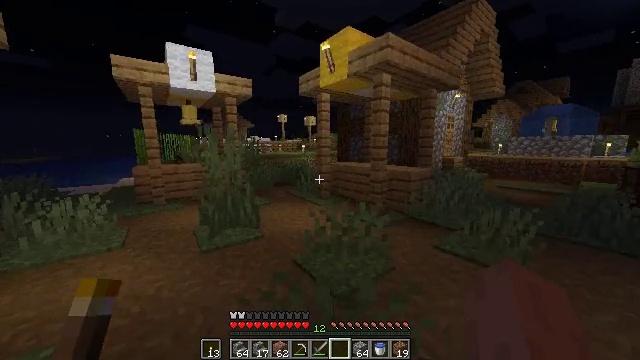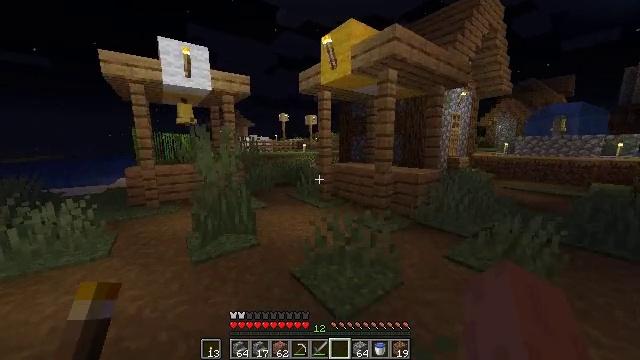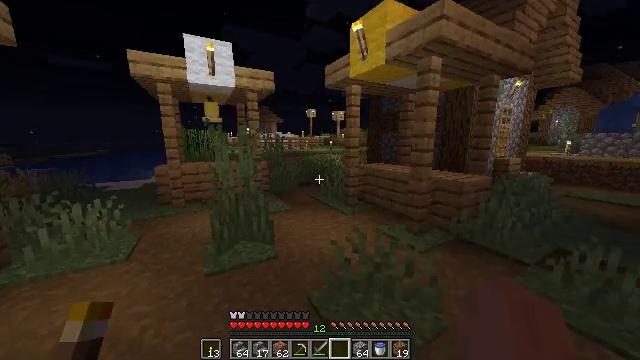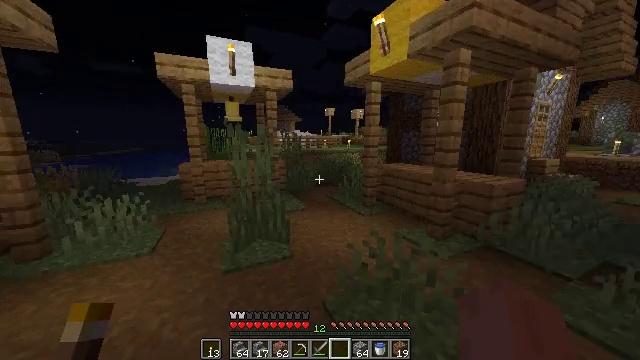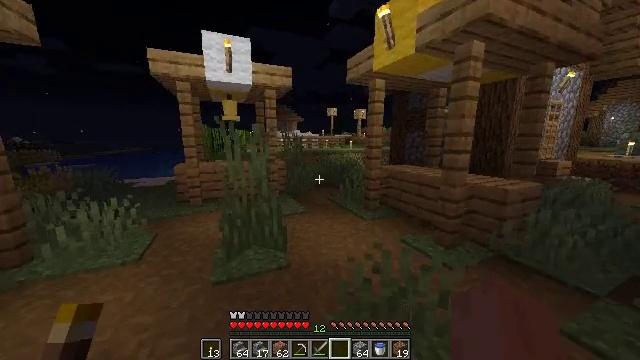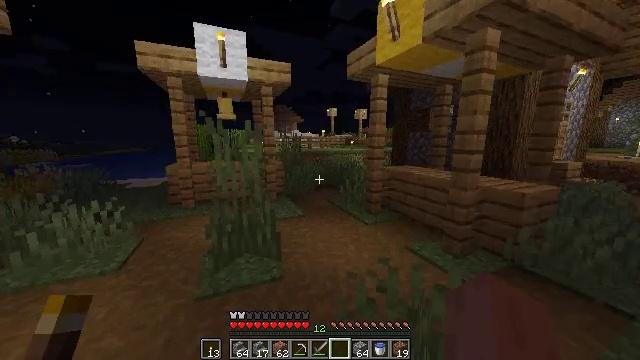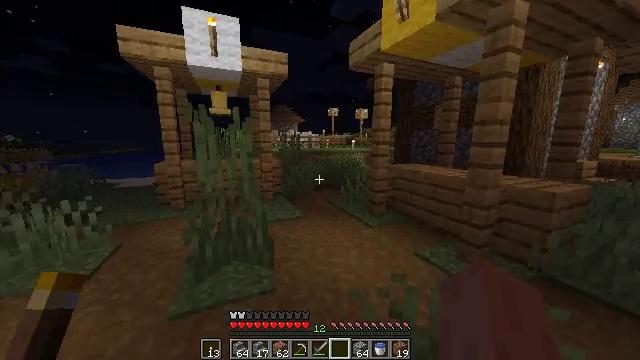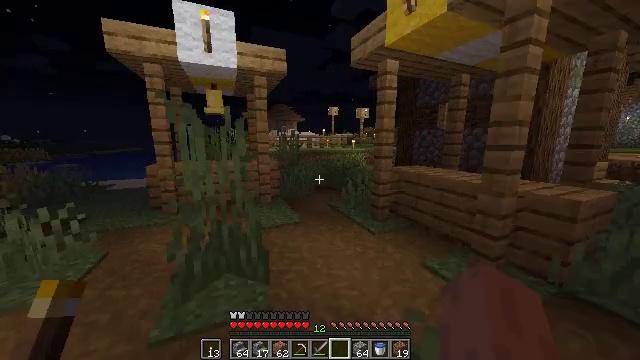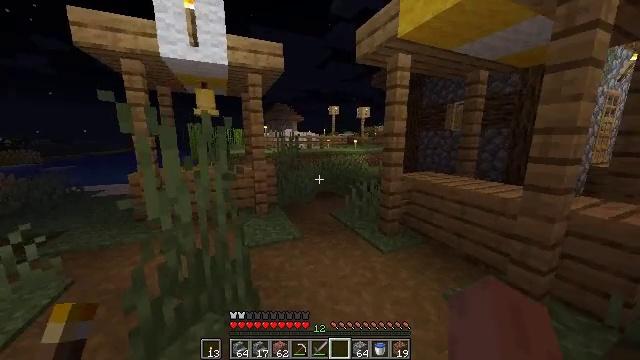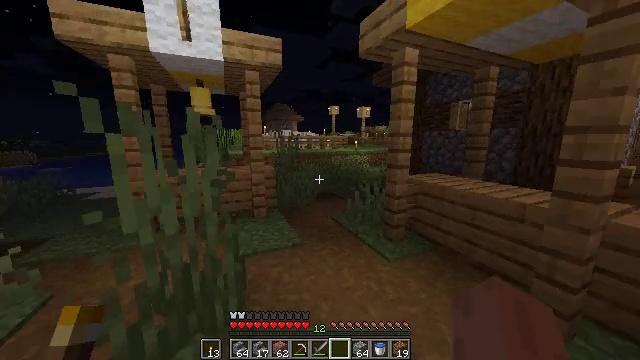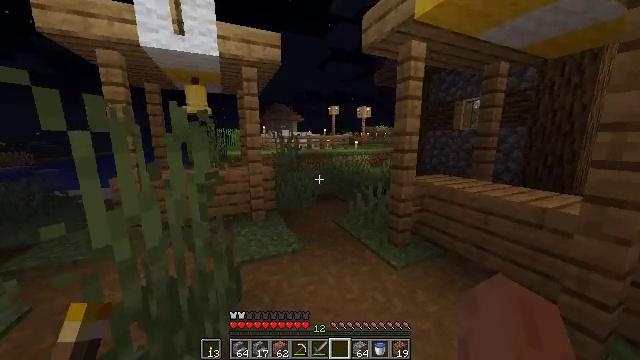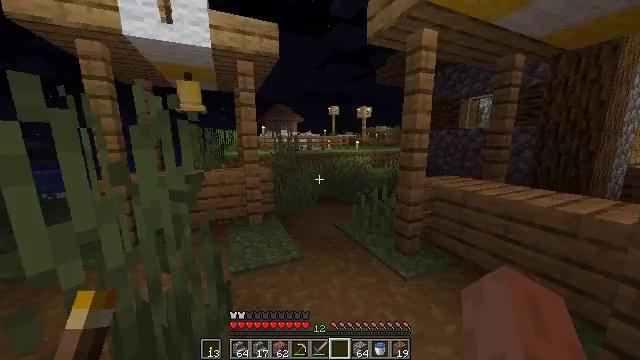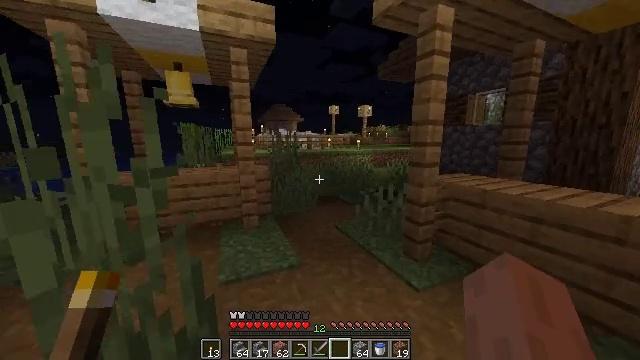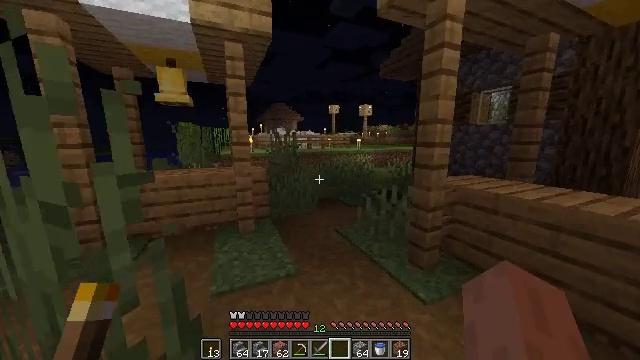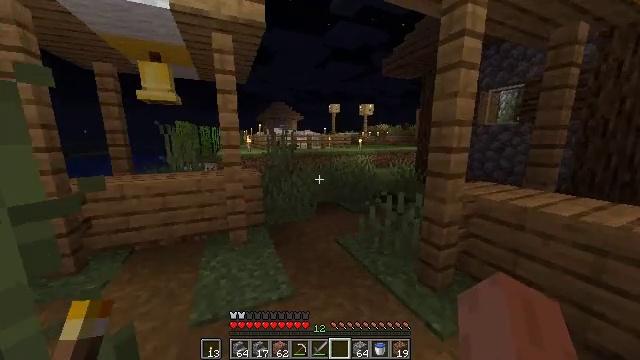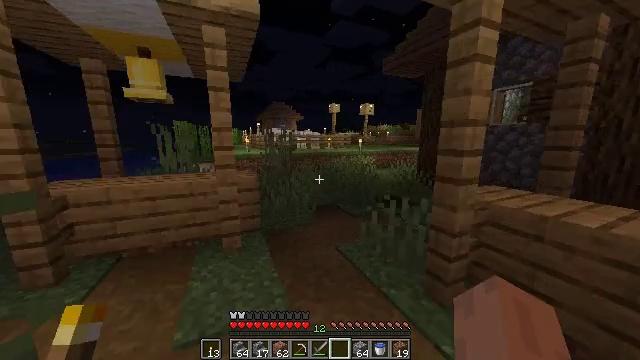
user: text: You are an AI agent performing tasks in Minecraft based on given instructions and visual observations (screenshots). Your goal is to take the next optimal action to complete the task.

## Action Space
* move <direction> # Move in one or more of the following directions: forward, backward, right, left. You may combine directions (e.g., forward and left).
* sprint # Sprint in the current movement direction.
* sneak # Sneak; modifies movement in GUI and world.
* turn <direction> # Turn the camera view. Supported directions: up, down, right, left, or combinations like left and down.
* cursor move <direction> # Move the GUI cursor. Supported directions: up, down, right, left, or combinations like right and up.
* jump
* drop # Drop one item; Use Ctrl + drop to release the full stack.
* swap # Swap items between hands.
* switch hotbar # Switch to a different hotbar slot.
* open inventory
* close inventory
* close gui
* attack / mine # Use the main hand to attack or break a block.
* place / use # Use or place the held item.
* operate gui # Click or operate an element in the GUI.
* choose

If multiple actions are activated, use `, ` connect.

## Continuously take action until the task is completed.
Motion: motion action
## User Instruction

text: Gather the iron door by mining it.
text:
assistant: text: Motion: move forward, sprint, attack / mine
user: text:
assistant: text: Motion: move forward, sprint, turn left, attack / mine
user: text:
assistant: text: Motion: move forward, sprint, turn left, attack / mine
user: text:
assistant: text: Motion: move forward, sprint, attack / mine
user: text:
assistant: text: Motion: move forward, sprint, attack / mine
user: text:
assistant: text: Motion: move forward, sprint, attack / mine
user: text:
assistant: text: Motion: move forward, sprint, attack / mine
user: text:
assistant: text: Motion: move forward, sprint, attack / mine
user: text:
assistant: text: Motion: move forward, sprint, attack / mine
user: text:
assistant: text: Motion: move forward, sprint, attack / mine
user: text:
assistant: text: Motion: move forward, sprint, attack / mine
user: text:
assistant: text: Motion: move forward, sprint, attack / mine
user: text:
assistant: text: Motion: move forward, sprint, attack / mine
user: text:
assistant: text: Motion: move forward, sprint, attack / mine
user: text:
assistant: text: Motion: move forward, sprint, attack / mine
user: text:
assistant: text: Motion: move forward, sprint, attack / mine
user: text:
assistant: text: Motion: move forward, sprint, attack / mine
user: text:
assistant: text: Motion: move forward, sprint, attack / mine
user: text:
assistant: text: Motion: move forward, sprint, attack / mine
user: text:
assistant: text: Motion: move forward, sprint, attack / mine
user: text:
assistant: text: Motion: move forward, sprint, attack / mine
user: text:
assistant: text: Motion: move forward, sprint, attack / mine
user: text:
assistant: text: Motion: move forward, sprint, attack / mine
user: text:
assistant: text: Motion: move forward, sprint, attack / mine
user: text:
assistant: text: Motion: move forward, sprint, attack / mine
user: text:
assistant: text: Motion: move forward, sprint, attack / mine
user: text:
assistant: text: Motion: move forward, sprint, attack / mine
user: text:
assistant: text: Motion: move forward, sprint, attack / mine
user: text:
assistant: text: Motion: move forward, sprint, attack / mine
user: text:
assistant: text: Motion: move forward, sprint, attack / mine